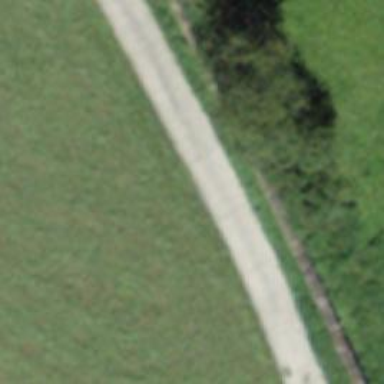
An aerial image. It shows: Asphalt track with grade 1 tracktype.